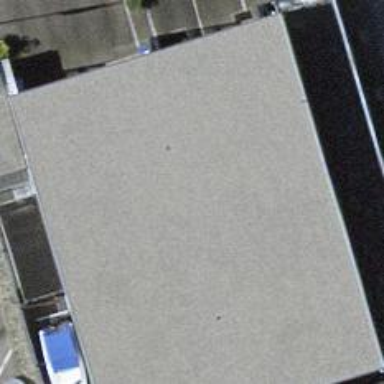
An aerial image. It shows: Industrial building.